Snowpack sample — Buffalo Mountain, Silverthorne, Colorado, USA (2/22/26, 2:02 PM MST)
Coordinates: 39.622, -106.113
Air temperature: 33 °F
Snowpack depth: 63 cm
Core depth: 20 cm
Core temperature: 23 °F
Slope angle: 11°, slope face: 116°
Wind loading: low
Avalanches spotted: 0
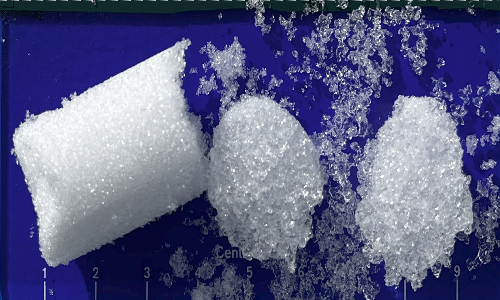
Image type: core
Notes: In a firebreak similar to site 1, minimal wind loading with no spotted avalanches (not many faces in view though)